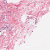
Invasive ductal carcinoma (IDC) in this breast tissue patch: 0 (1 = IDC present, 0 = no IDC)